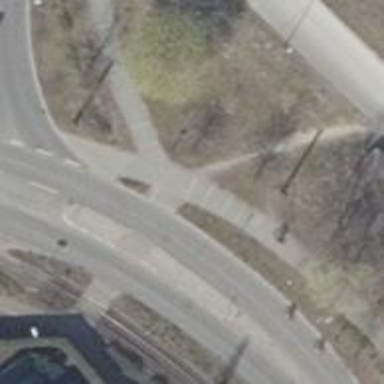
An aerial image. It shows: Unmarked crossing with pedestrian island.